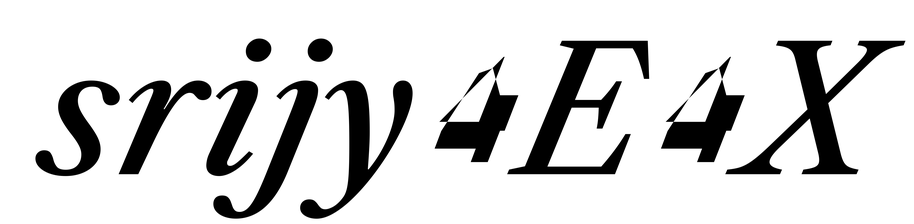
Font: LibreCaslonText-Italic_Medium_Italic